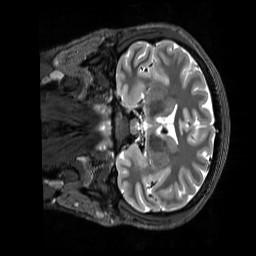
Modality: T2w
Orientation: coronal
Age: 32
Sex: female
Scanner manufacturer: siemens
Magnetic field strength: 3 T
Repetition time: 3.2 s
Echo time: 0.728 s